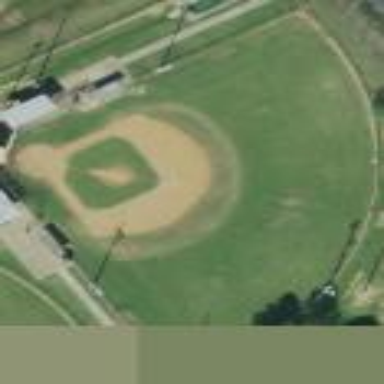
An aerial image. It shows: Baseball pitch for leisure and sports activities.